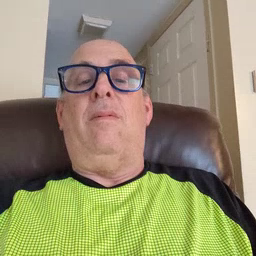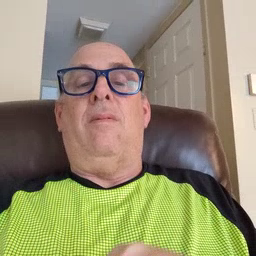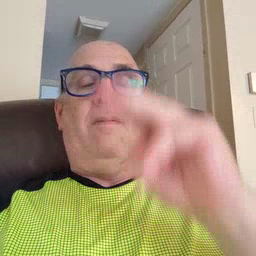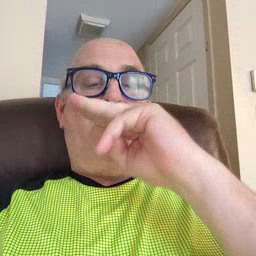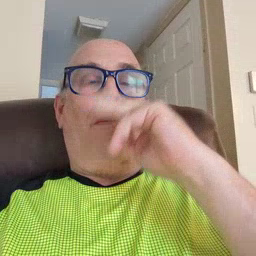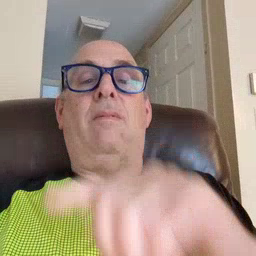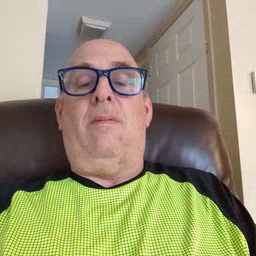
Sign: mouse